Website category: book
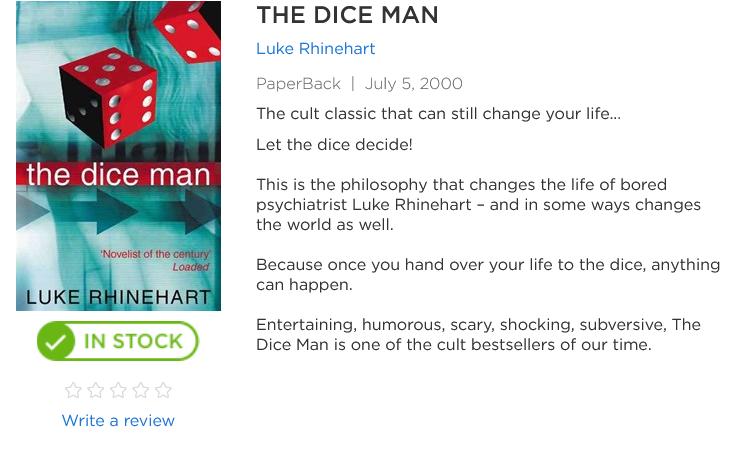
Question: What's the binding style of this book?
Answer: PaperBack

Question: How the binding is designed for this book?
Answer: PaperBack

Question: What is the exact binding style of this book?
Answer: PaperBack

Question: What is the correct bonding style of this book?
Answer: PaperBack

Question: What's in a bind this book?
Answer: PaperBack

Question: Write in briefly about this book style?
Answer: PaperBack

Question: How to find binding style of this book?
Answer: PaperBack

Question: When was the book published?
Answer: July 5, 2000

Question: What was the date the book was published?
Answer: July 5, 2000

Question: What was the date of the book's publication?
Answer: July 5, 2000

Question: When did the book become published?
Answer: July 5, 2000

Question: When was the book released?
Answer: July 5, 2000

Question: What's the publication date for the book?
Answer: July 5, 2000